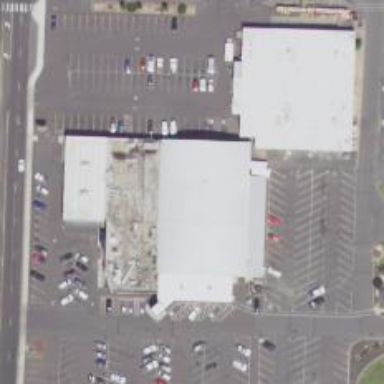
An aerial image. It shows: Leisure land featuring bowling alley.